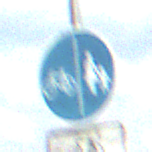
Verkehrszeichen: GetrennterRadUndGehwegRadwegLinks
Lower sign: EinspurigeFahrzeugeFrei6
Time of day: MorningAfternoon
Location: Outdoor (Nature)
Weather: PartlyCloudy
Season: NotSpecified
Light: Natural